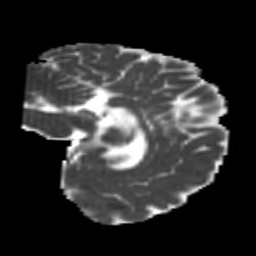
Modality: MD
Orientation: sagittal
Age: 22
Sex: female
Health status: healthy
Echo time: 0.074 s